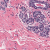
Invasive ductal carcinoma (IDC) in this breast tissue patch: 0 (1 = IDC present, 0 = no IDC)